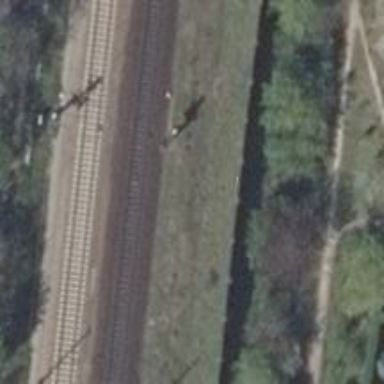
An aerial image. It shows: Railway signal.